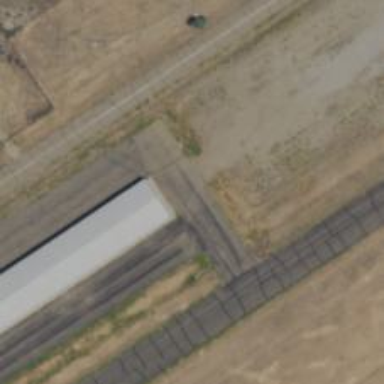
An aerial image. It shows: View of taxiway at the airport.